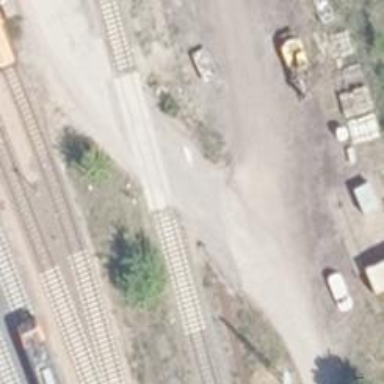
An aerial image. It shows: Railway level crossing.